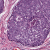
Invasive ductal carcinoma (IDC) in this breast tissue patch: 0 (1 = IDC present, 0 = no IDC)